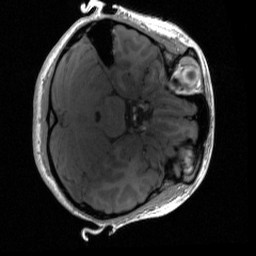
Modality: T1w
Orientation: axial
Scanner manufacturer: siemens
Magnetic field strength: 3 T
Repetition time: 2 s
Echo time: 0.0022 s